Field crop: maize
Growth stage: 2
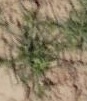
Species: salsola